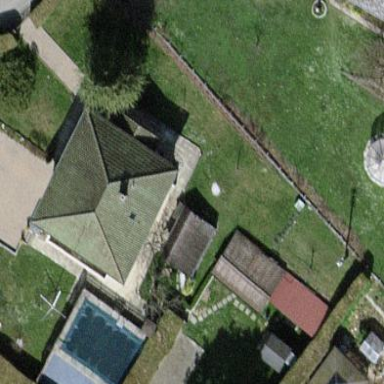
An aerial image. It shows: Detached building with hipped roof shape.